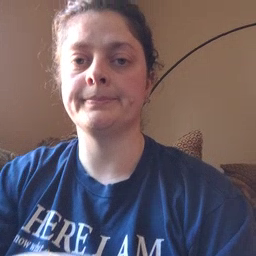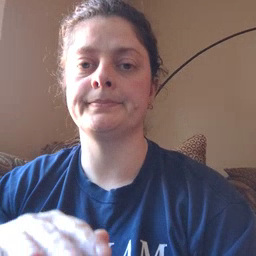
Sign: arm